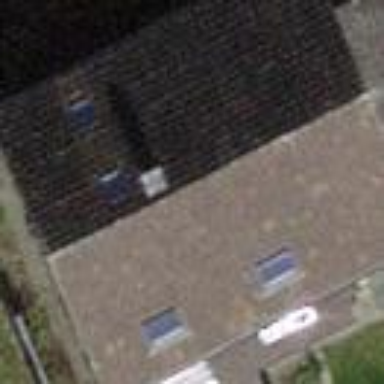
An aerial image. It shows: Building with tiled roof.